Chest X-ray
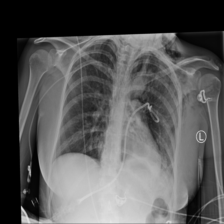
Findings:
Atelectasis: positive
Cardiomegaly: negative
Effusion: negative
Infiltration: negative
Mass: negative
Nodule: negative
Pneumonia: negative
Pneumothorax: negative
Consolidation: negative
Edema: negative
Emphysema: negative
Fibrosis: negative
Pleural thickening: negative
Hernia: negative